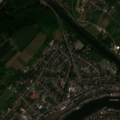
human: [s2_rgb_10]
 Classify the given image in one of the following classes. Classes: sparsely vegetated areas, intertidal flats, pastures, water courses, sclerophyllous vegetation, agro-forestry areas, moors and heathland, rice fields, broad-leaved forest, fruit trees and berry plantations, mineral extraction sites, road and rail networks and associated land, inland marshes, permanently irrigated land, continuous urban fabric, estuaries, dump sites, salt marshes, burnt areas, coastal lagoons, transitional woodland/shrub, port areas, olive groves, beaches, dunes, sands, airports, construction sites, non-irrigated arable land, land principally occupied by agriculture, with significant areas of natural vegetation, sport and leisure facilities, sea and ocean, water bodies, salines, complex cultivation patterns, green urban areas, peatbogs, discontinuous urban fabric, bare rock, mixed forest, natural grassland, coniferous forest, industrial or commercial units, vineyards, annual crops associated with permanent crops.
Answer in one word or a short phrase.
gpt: discontinuous urban fabric, road and rail networks and associated land, vineyards, pastures, complex cultivation patterns, land principally occupied by agriculture, with significant areas of natural vegetation, mixed forest, water courses